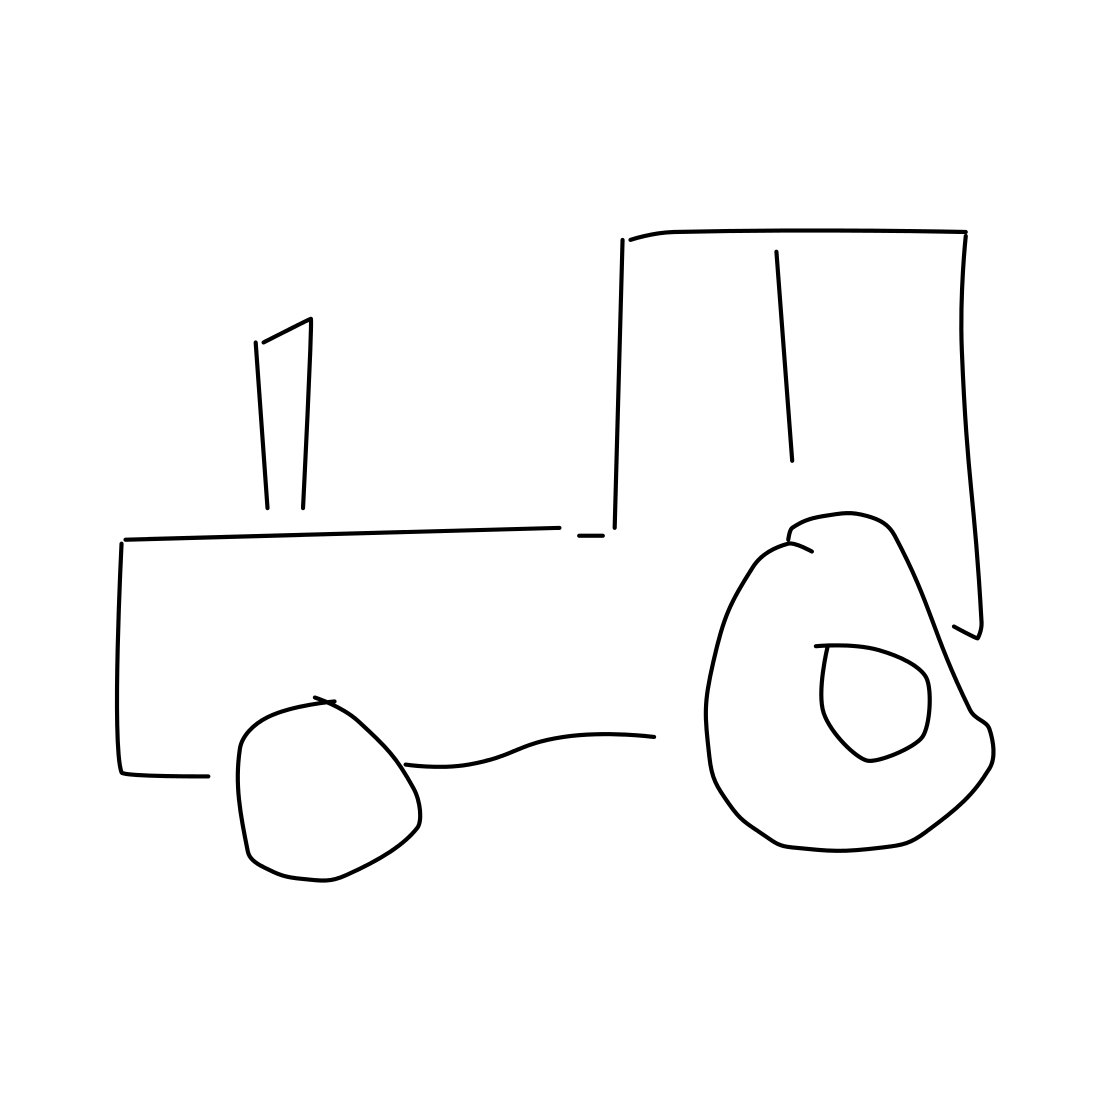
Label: tractor